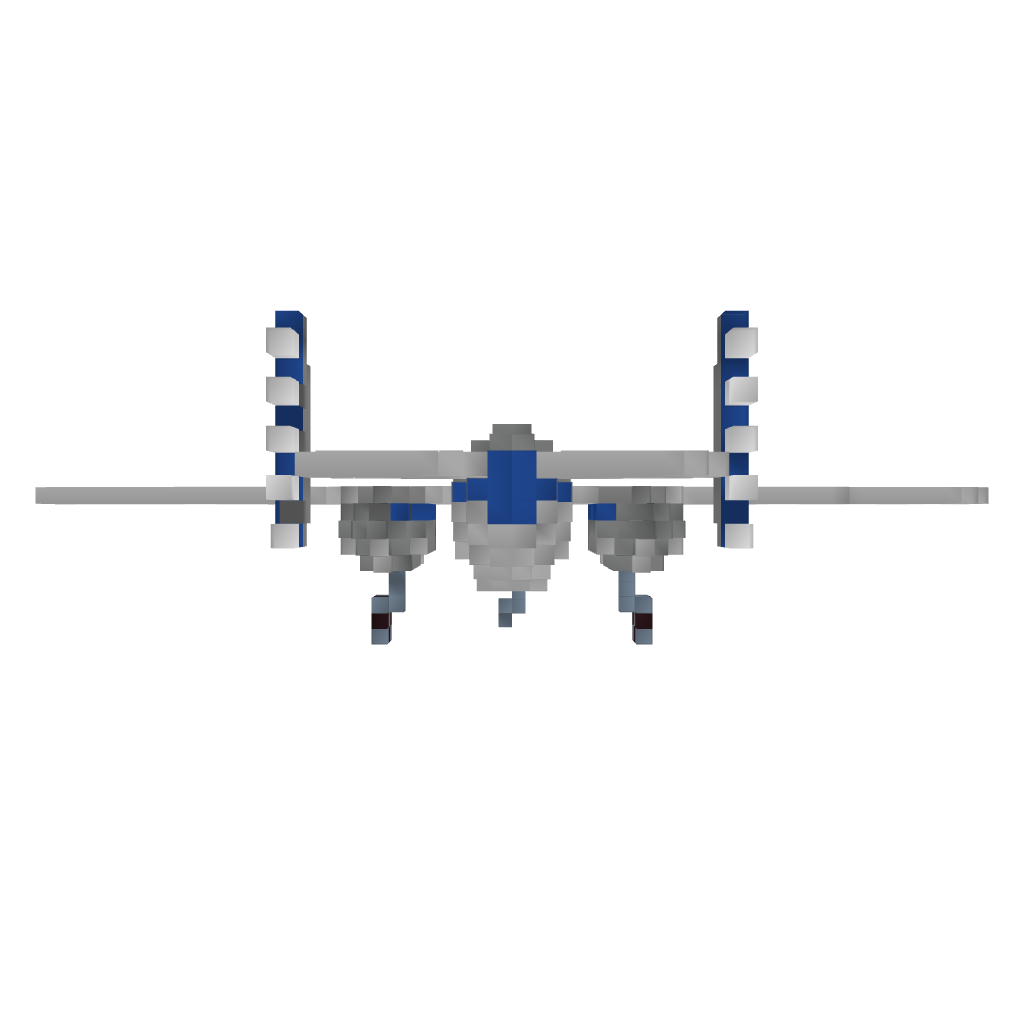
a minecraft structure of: North American B-25